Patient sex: M
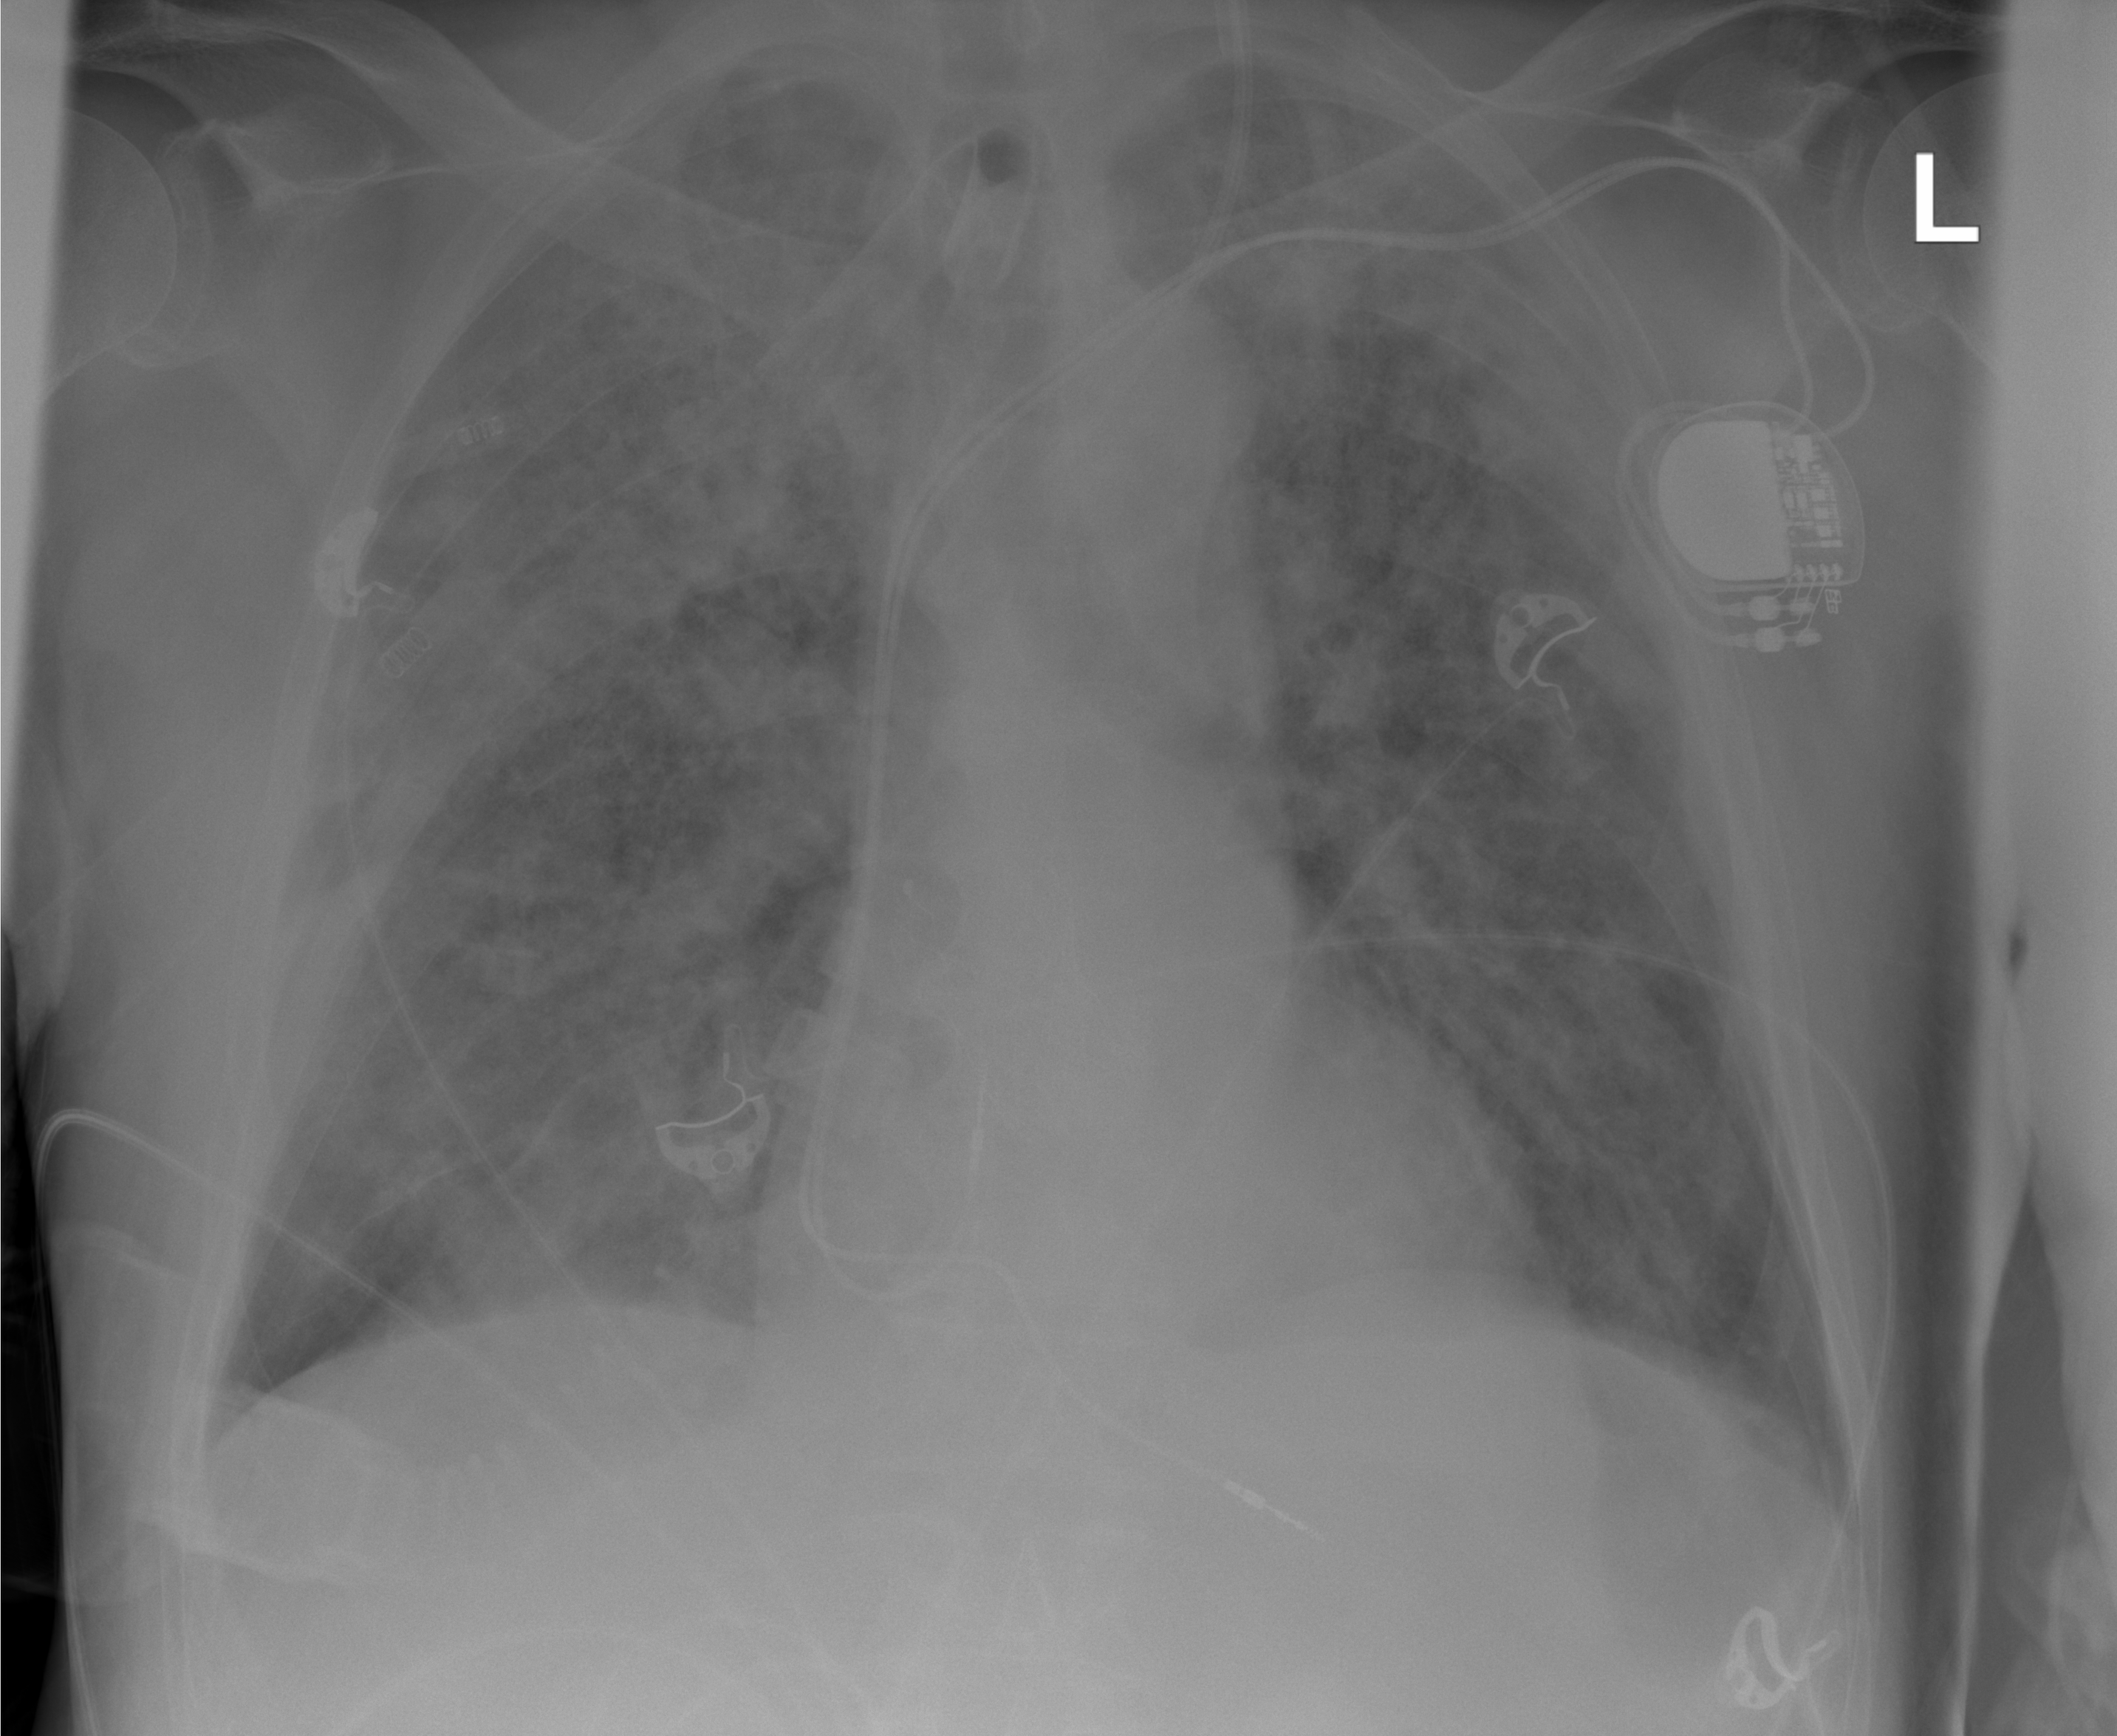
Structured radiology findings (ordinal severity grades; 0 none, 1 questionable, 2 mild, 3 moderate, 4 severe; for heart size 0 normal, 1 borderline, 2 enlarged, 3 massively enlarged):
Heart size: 2
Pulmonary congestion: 3
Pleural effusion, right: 1
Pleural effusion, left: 0
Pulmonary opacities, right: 3
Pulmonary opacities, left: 3
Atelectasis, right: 0
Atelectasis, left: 0